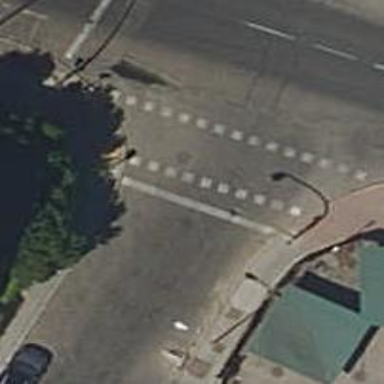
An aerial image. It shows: Road with traffic signals for signaling.